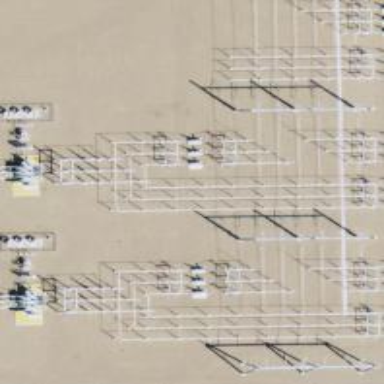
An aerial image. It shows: Switch used for power control.